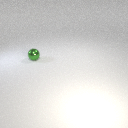
small green metal sphere